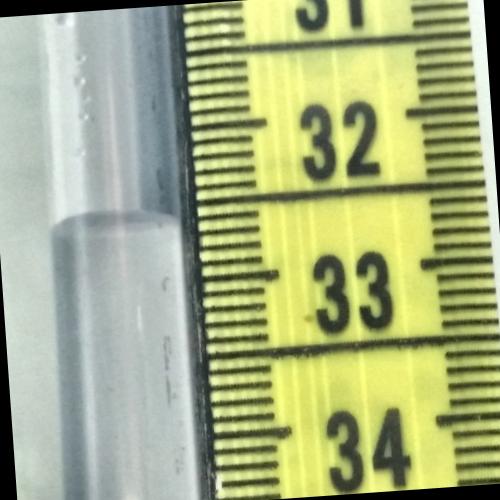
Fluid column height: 32.6 cm